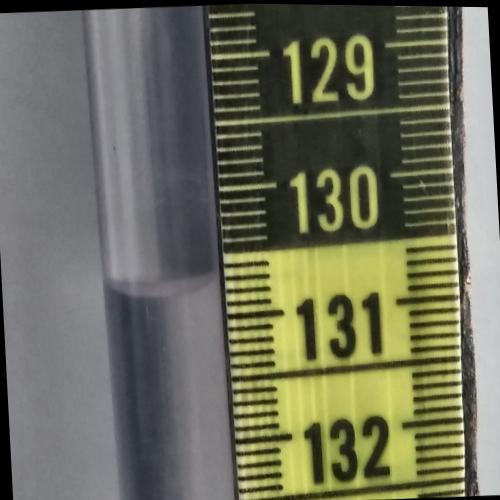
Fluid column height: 130.8 cm